Question: I have an application in which I have used radio button over an image so it seems very bad with white background in radio button.

So is there a way I can remove that white background ?
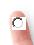
Answer: Only setting the 'BackColor' to 'Color.Transparent' is not enough to get rid of the little border that is around the 'RadioButton'.
What you will need to also do is call the following code for each radio button to ensure that the background does actually go transparent
'''
rbnTest.BackColor = Color.Transparent;
Point pos = this.PointToScreen(rbnTest.Location);
rbnTest.Parent = pibPicture;
rbnTest.Location = pibPicture.PointToClient(pos);
'''
<URL>
I would recommend refactoring that code into a reusable method so that you do not scatter the code all over your project.